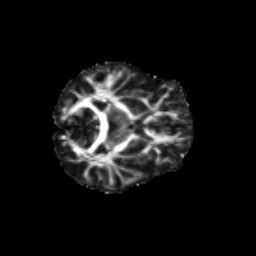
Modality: FA
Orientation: axial
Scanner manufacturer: siemens
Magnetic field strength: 3 T
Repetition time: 9.2 s
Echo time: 0.084 s